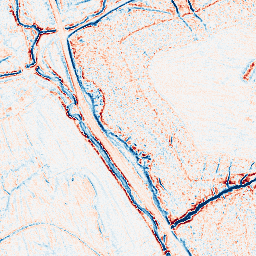
Category: edge_preserving
Decomposition family: anisotropic_diffusion
Decomposition parameters: iterations: 20
kappa: 30
gamma: 0.05
Upsampling method: quintic
Upsampling parameters: scale: 2
Upsampling scale: 2